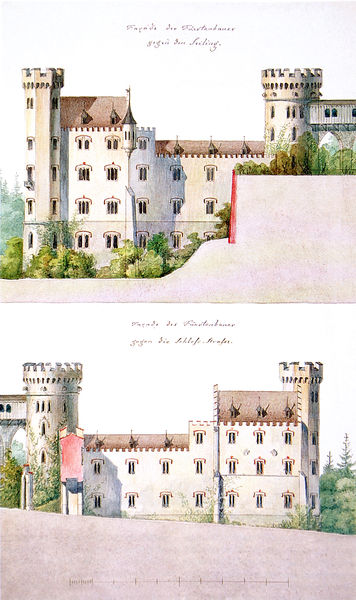
Titel: Entwurf zum Fürstenbau auf Schloß Hohenschwangau in Füssen, Süd- und Nordfassade
Künstler: Georg Friedrich Ziebland
Standort: München
Institution: Bayerische Staatsbibliothek
Schlagwörter: baum, dunkel, himmel, schatten, weiß, aquarell, bäume, grün, braun, bunt, elegant, fenster, grau, hell, licht, schwarz, skizze, zeichnung, dach, gebäude, haus, rot, schloss, beige, wand, architektur, spitze, stein, häuser, brücke, busch, büsche, gebüsch, sonne, england, rosa, wald, rund, turm, turmspitze, ranken, farbig, schrift, ansicht, fassade, studie, fahne, dächer, giebel, mauer, ziegel, hof, tannen, detail, inschrift, seitenansicht, tor, zinnen, eingang, erker, burg, bayern, türmchen, türme, rosee, schnitt, text, beschriftung, tanne, entwurf, ritter, weß, efeu, graben, gaube, plan, bau, querschnitt, verputz, ludwig, bergfried, zinne, urm, massstab, etage, teilansicht, anriss, ansichten, dachreiter, bastion, ausschitt, ludwig ii, pallas, wehranlage, mehrstöckig, riter, schroft, enteurf, söller